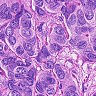
Metastatic tissue present: yes